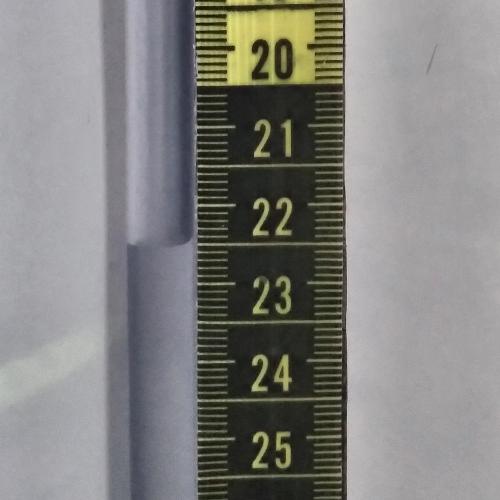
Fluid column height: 22.5 cm